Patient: sex F, age 60
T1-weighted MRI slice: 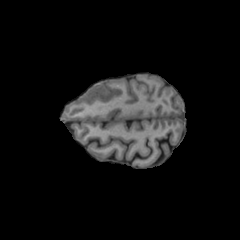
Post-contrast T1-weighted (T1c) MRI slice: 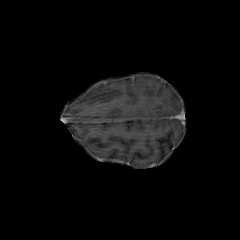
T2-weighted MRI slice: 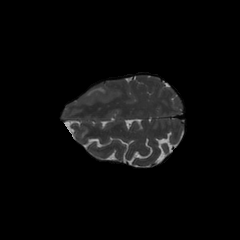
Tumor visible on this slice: yes
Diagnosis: Astrocytoma, IDH-mutant
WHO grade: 3